Interaction volume radius: 5 \u00c5
Interaction volume height: 10 \u00c5
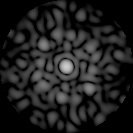
Disorder parameter: 0.7763